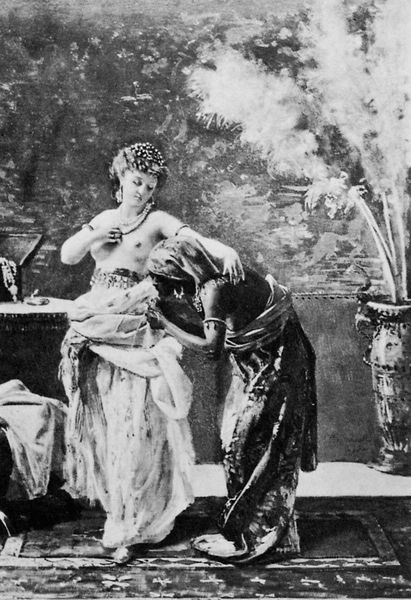
Titel: Das Kleid einer Jungfrau von Prof. Mancinelli
Künstler: Gebrüder Alinari
Standort: Florenz
Institution: Sammlung Alinari
Schlagwörter: fuß, gemälde, haut, kopf, körper, nackt, schatten, weiß, bäume, frauen, menschen, blumen, brust, busen, frau, geste, grau, kleid, kleider, licht, ohrring, schmuck, schwarz, tisch, zeichnung, gürtel, park, tuch, rock, teppich, wand, arme, diener, dienerin, falten, federn, gesicht, haarschmuck, bildnis, portrait, porträt, boden, gewand, haare, pose, gewänder, ohrringe, garten, vase, brüste, magd, kommode, zwei, schuhe, kette, mauer, graphik, kopftuch, glanz, ankleiden, entkleiden, nackte, brustwarze, halskette, foto, fotografie, photographie, bad, waschen, schwarze, morgentoilette, druck, schwarzweiß, kiste, photo, toilette, armreif, harem, leib, reif, kopfschmuck, aufnahme, dinerin, ankleide, ankleidung, sari, armereif, negerin, schwarzwe, farbige frau, kleiden, schmuckkiste